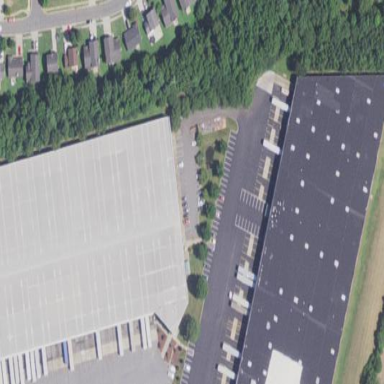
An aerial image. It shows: Warehouse building.